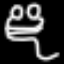
Label: frog